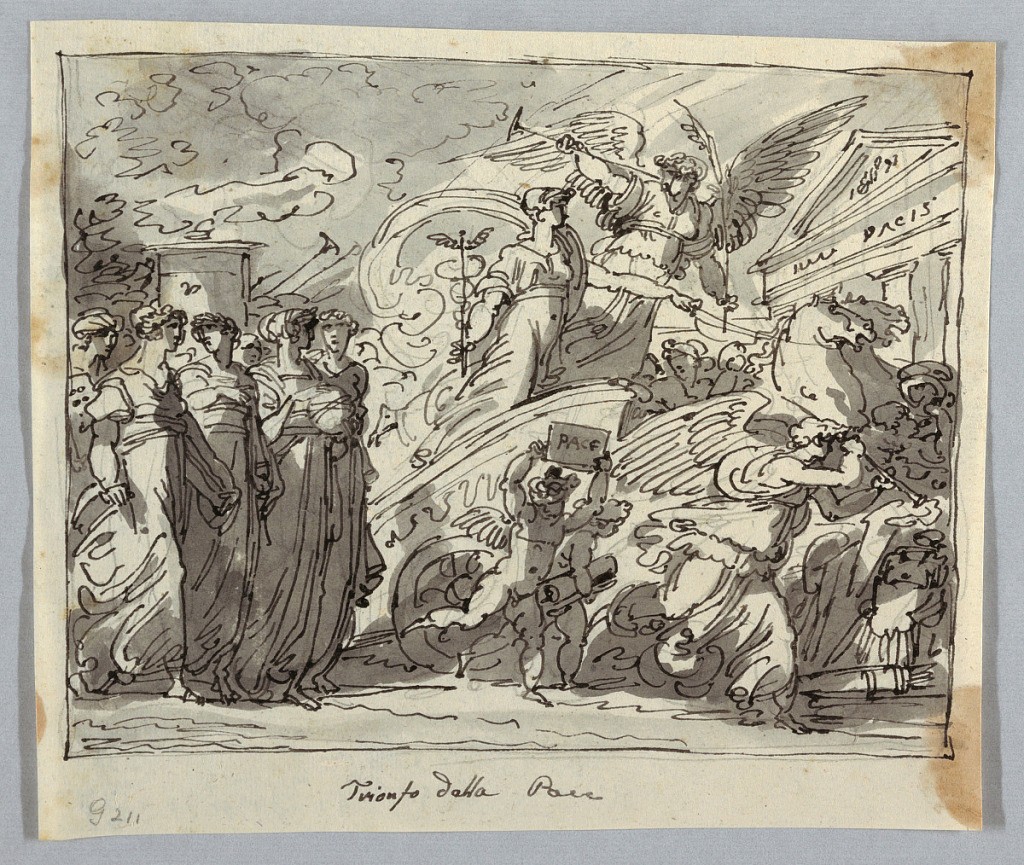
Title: Drawing
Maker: Felice Giani, Italian, 1758–1823
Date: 1780-1790
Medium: Pen and black ink, brush and black wash on cream laid paper
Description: Two horses draw the chariot in which Peace stands toward right. She holds the rein with her left, caduceus in her right hand. A female genius flies beside her, blowing a trumpet and holding a olive branch. The chariot is accompanied by a crowd in the rear, by a winged genius extinguishing a torch, by two putti; on carrying a paper scroll